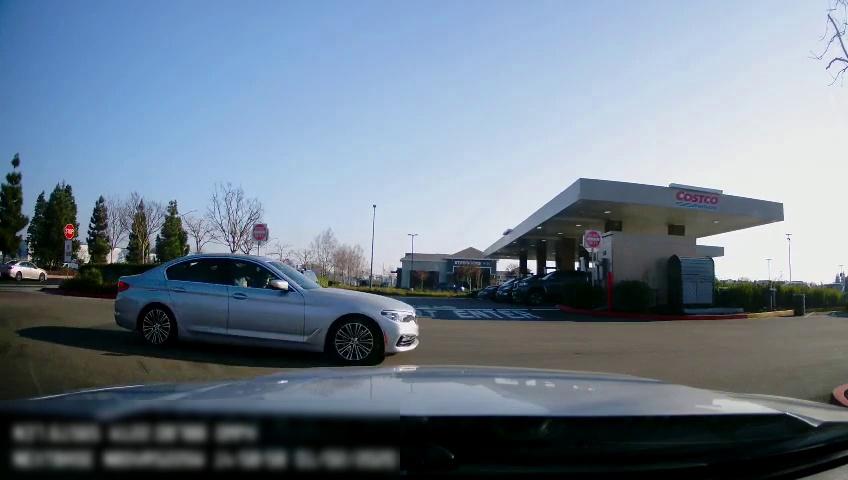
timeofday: Day
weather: Sunny
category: Drivable Space
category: Vehicles | SUV
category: Vehicles | Car
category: Vehicles | SUV
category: Vehicles | SUV
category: Vehicles | Car
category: Traffic | Signs
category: Traffic | Signs
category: Traffic | Signs